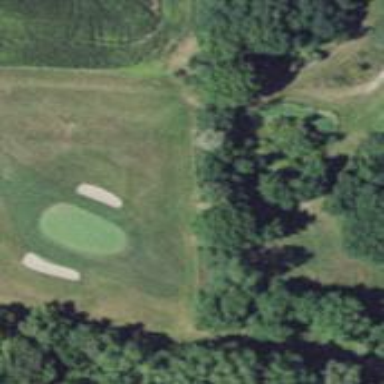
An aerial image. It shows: Disc golf course designed for leisure and sport.